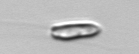
Label: Chrysochromulina